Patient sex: M
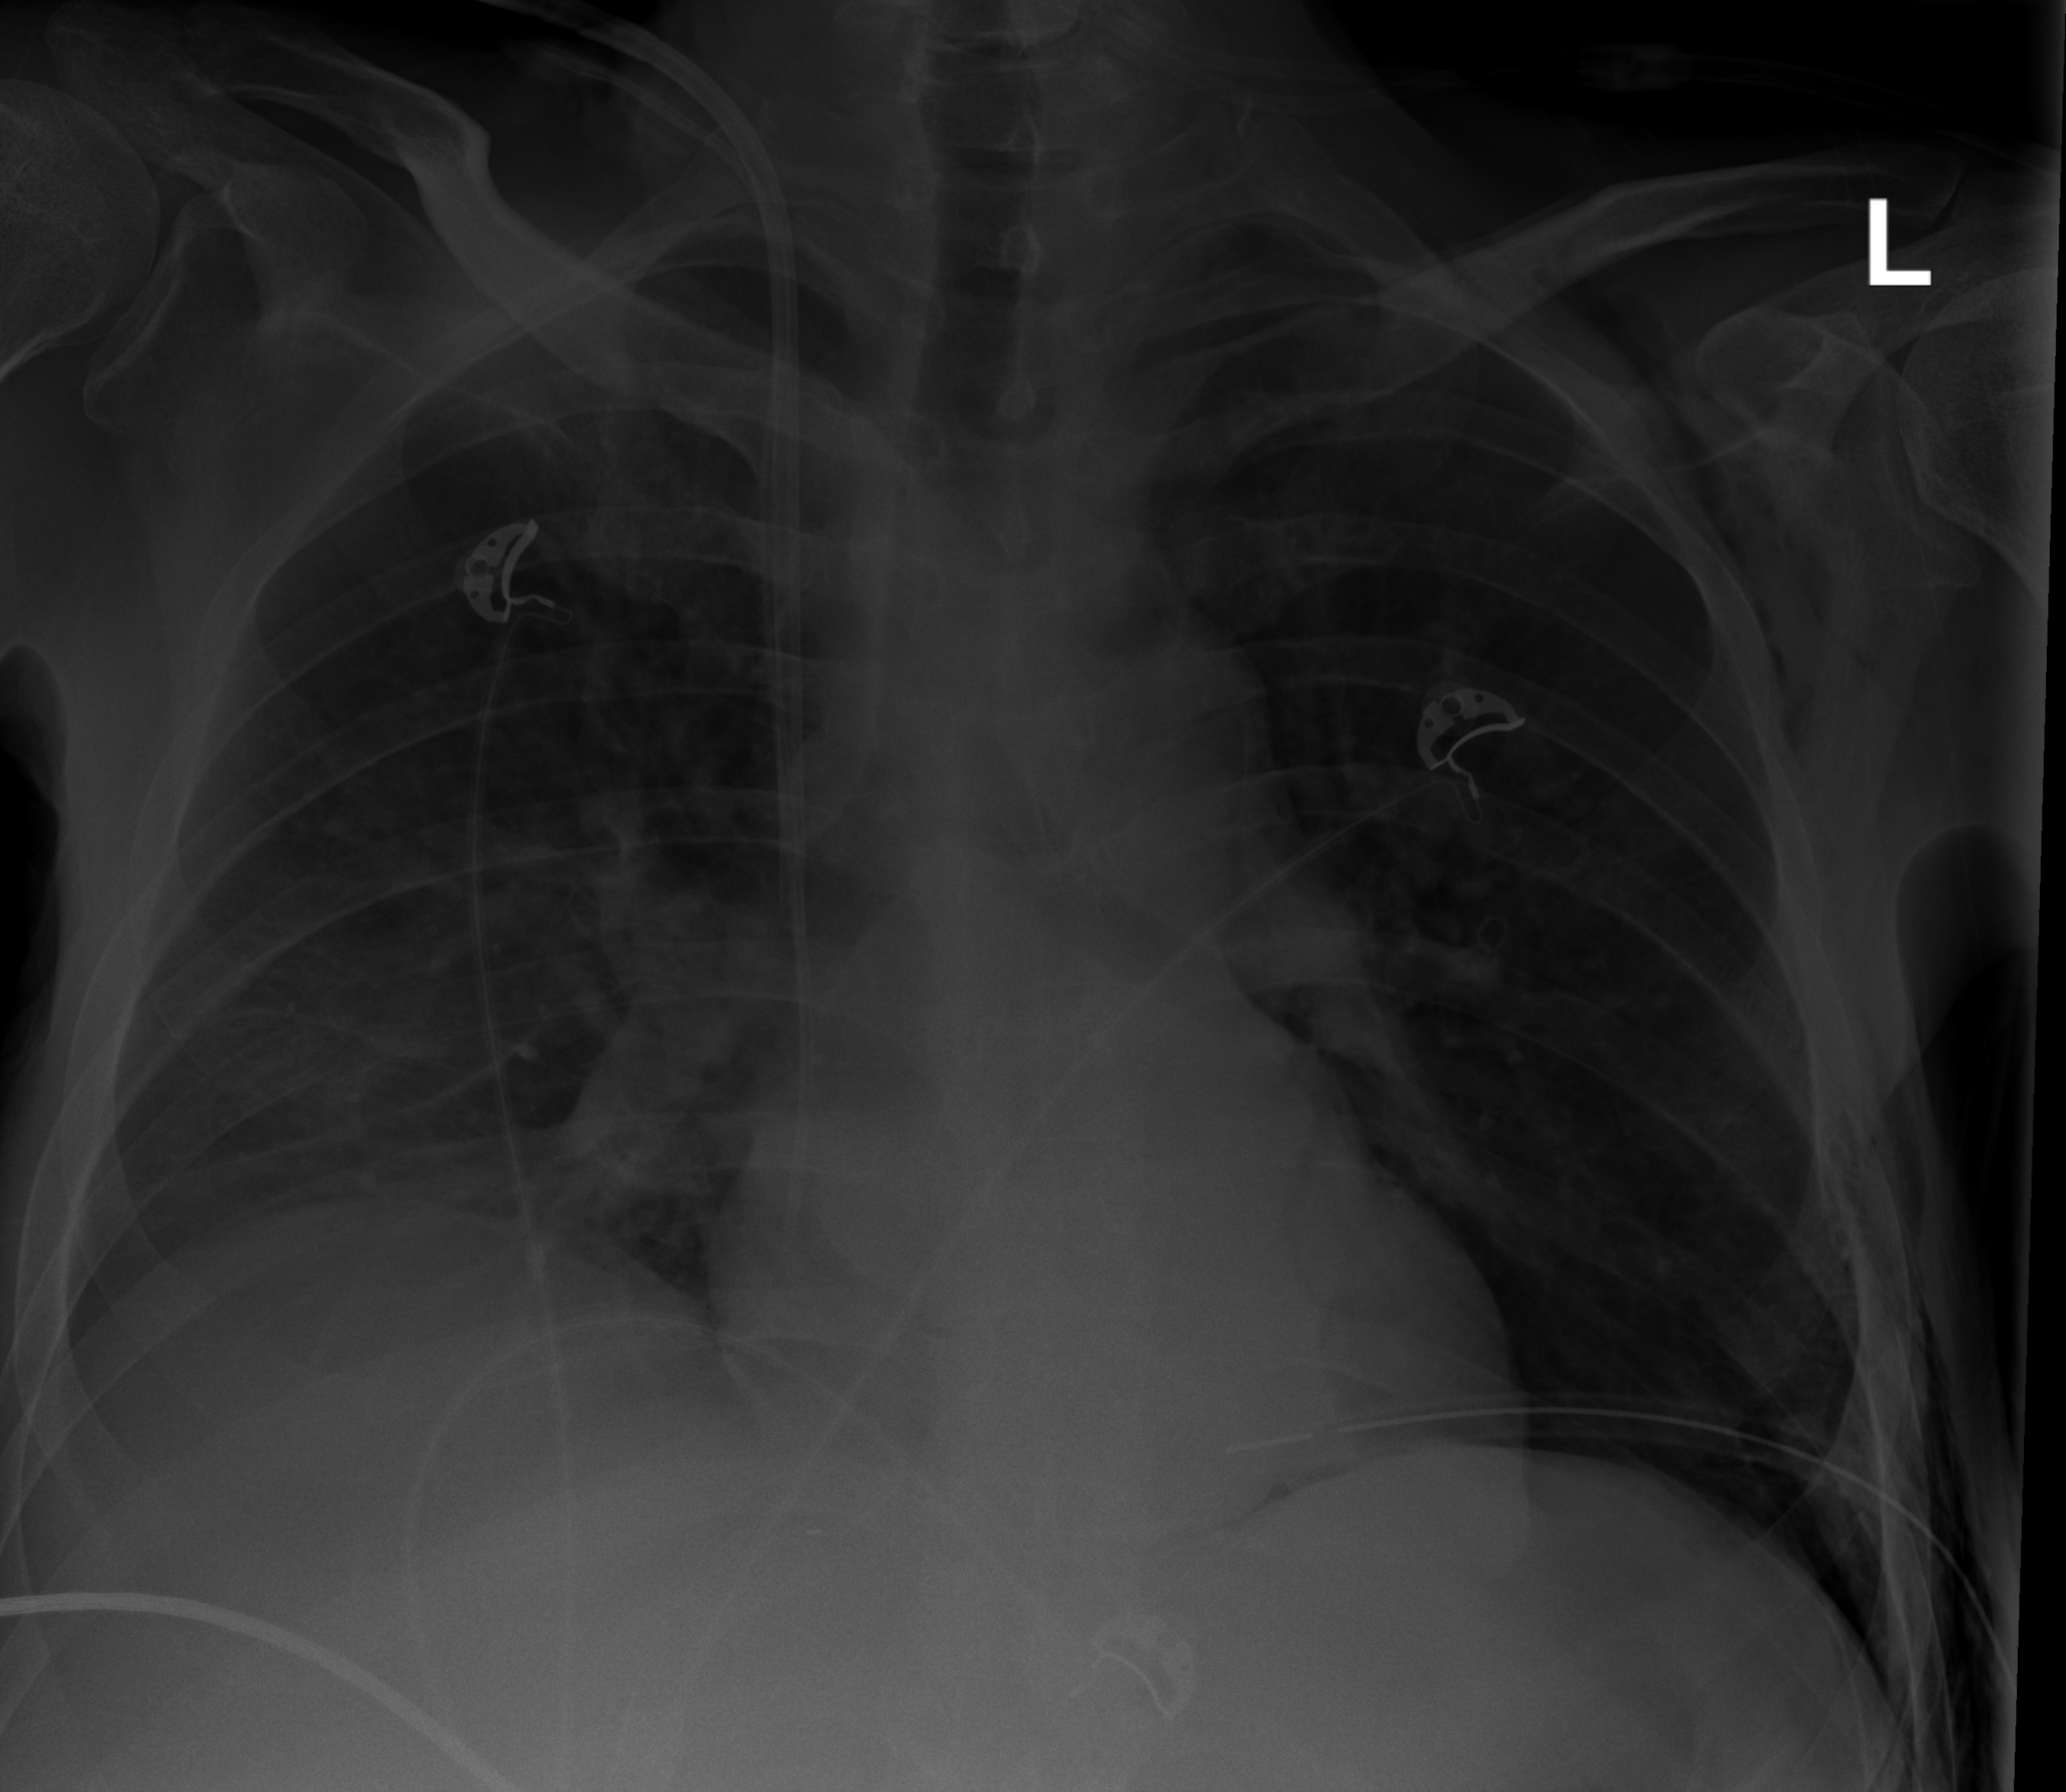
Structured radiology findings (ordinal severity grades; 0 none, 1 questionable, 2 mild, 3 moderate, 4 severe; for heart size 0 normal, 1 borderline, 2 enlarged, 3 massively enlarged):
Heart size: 0
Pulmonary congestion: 0
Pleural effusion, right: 0
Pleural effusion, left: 0
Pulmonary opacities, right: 0
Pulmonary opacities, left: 2
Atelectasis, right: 2
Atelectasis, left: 2